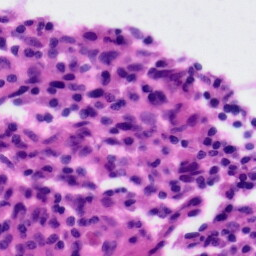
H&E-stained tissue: Tonsil